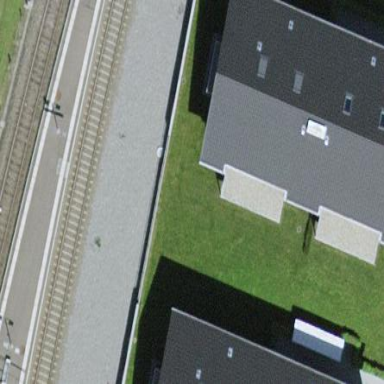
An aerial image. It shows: Gabled roof adorns the apartments building.